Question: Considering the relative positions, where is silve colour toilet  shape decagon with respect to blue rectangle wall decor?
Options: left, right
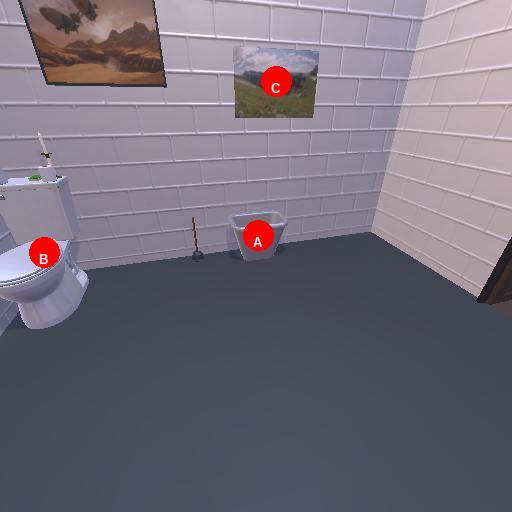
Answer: left